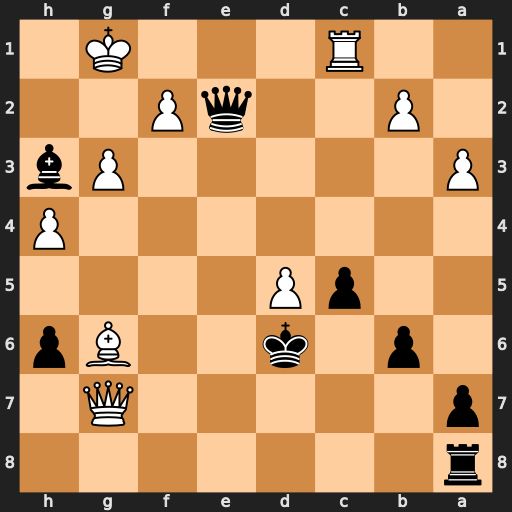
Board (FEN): r7/p5Q1/1p1k2Bp/2pP4/7P/P5Pb/1P2qP2/2R3K1
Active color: b
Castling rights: -
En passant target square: -
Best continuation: Qf3 Be4 Qxe4 Qf6+ Kxd5 Rd1+ Kc4